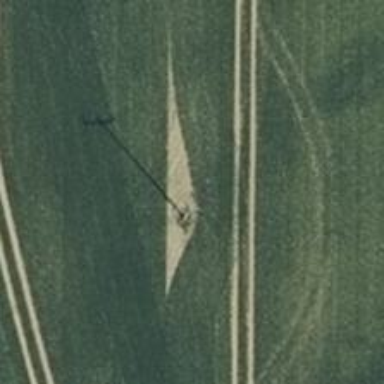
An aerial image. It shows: Power pole.